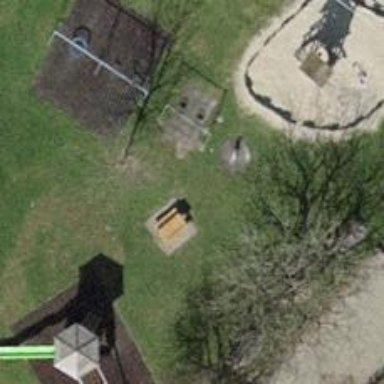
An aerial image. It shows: Picnic table located in leisure land area.